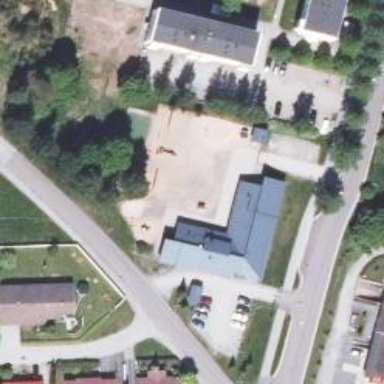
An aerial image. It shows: Kindergarten.